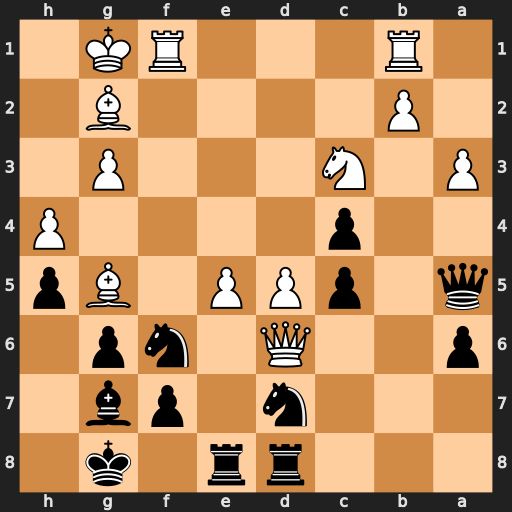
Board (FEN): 3rr1k1/3n1pb1/p2Q1np1/q1pPP1Bp/2p4P/P1N3P1/1P4B1/1R3RK1
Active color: b
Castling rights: -
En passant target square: -
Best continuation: Nxe5 Qxf6 Bxf6